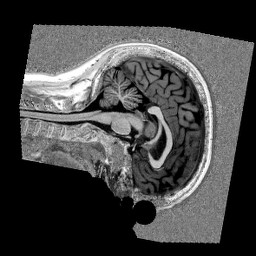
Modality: UNIT1
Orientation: sagittal
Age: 40
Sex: female
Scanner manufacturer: siemens
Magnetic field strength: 3 T
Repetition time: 5 s
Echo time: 0.00298 s